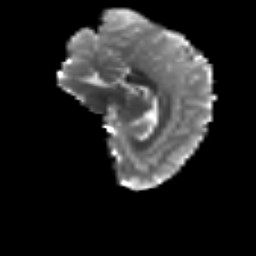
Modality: T2w
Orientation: sagittal
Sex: male
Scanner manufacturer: siemens
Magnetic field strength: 3 T
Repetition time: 5 s
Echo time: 0.071 s